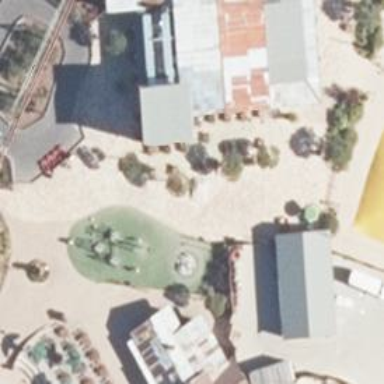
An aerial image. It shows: Playground with swings.